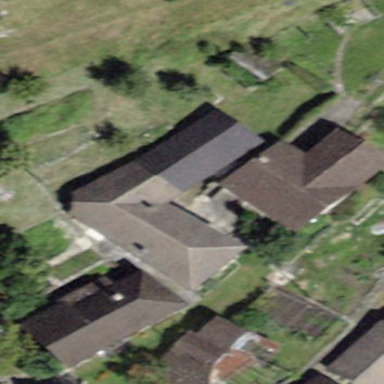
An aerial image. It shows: Detached building.